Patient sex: M
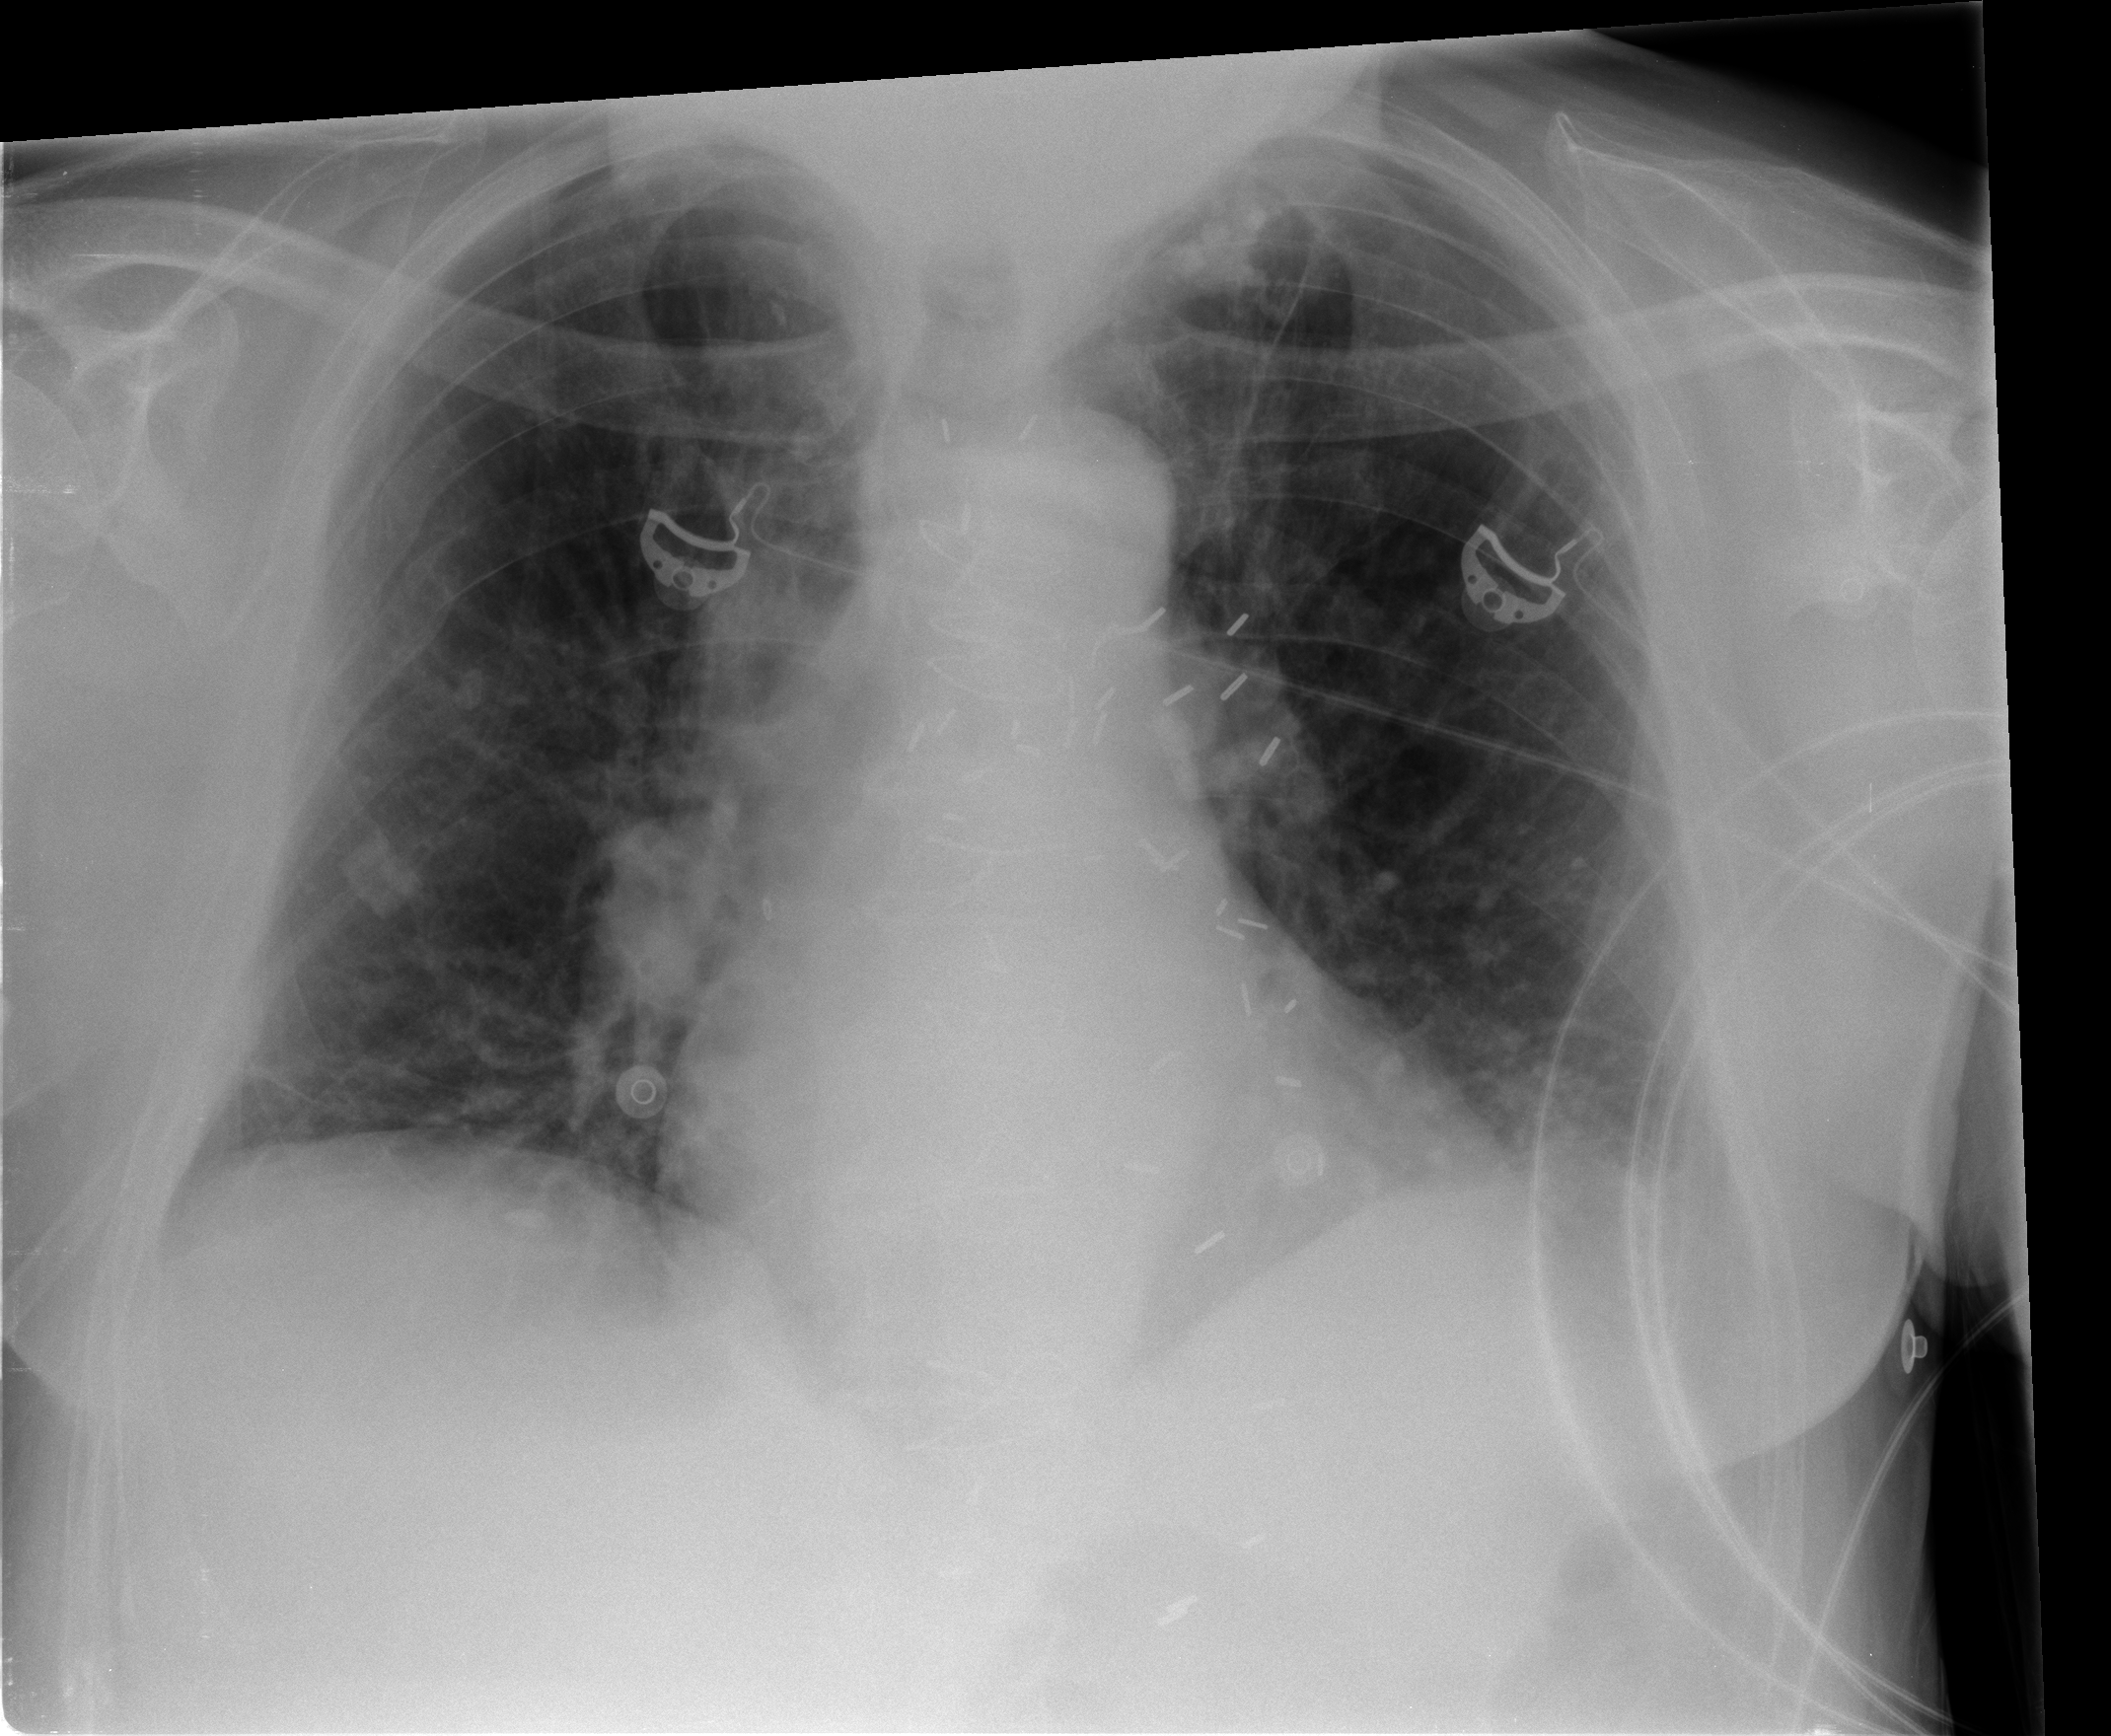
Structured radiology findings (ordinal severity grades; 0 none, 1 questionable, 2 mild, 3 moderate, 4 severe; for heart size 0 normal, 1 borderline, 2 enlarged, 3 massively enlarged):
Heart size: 2
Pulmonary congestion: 1
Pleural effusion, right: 1
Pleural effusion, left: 1
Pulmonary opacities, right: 0
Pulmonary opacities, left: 0
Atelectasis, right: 2
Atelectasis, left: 2